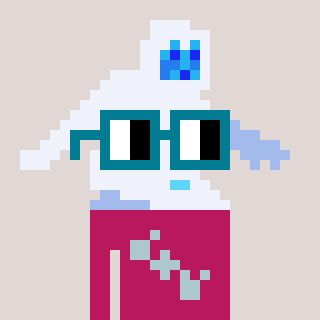
a pixel art character with square dark green glasses, a yeti-shaped head and a darkpink-colored body on a warm background